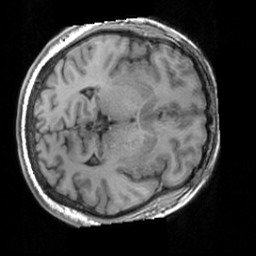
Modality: T1w
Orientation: axial
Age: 28
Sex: male
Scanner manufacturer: siemens
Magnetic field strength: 3 T
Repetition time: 1.63 s
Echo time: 0.00311 s